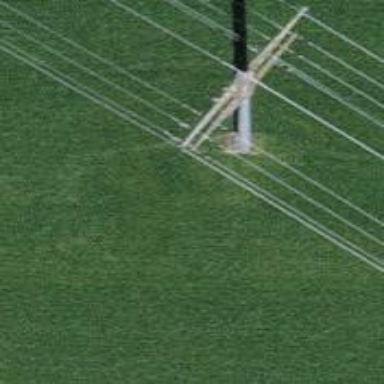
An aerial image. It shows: Power pole.